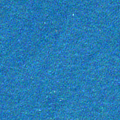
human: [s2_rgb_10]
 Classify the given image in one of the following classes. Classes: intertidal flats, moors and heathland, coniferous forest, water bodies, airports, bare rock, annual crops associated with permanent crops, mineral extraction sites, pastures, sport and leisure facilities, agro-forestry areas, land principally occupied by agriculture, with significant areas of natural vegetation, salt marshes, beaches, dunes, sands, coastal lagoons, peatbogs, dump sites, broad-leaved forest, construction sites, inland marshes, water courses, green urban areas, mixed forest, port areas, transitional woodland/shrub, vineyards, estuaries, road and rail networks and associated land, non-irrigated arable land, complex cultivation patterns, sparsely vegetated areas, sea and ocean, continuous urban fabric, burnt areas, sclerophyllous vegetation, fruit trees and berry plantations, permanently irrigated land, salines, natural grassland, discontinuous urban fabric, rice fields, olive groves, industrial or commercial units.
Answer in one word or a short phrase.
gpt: sea and ocean